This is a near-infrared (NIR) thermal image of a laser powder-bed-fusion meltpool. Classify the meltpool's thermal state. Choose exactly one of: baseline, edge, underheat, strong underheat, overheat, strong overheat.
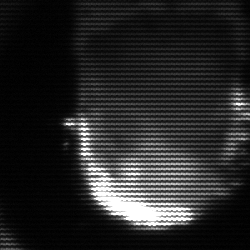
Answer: baseline